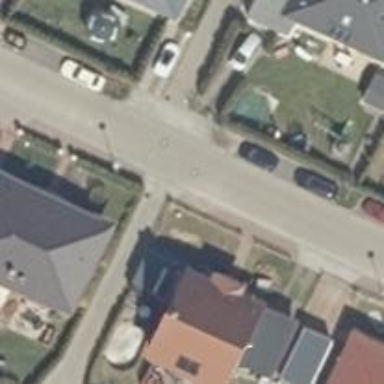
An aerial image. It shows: Driveway.